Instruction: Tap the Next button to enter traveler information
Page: cart
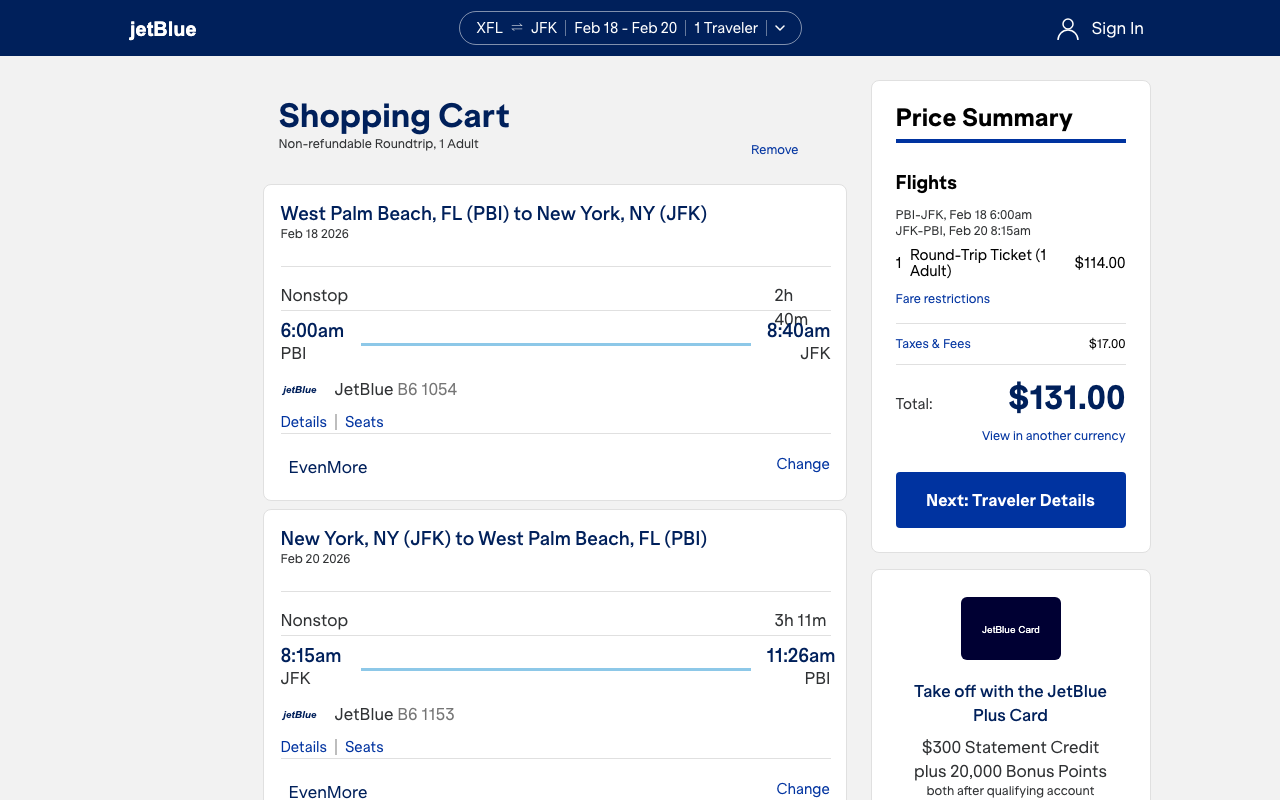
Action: click